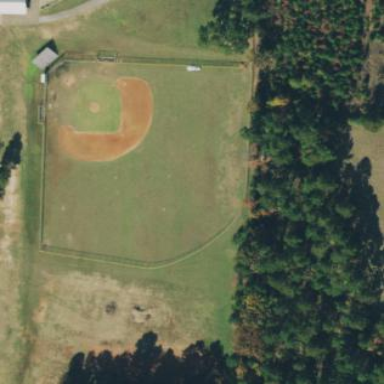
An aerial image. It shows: Baseball pitch enclosed by chain link fence.